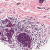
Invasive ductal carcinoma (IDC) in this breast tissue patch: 0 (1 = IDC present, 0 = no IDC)